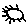
Label: sun